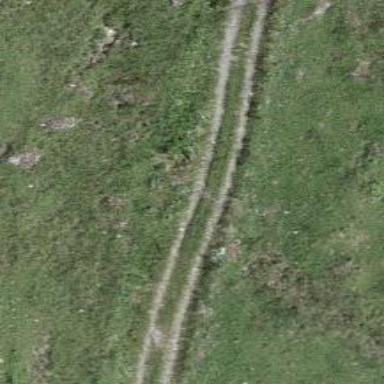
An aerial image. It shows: Track with grade 3 tracktype.